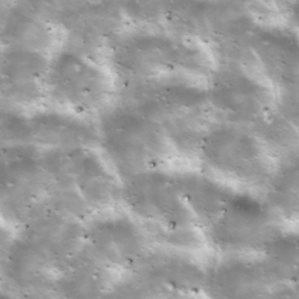
Label: non_frost